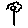
Label: flower